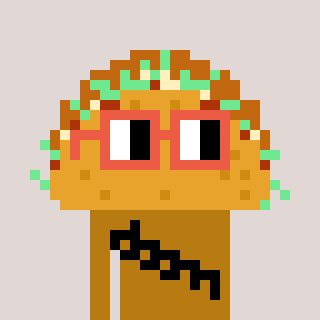
a pixel art character with square orange glasses, a taco-shaped head and a gold-colored body on a warm background